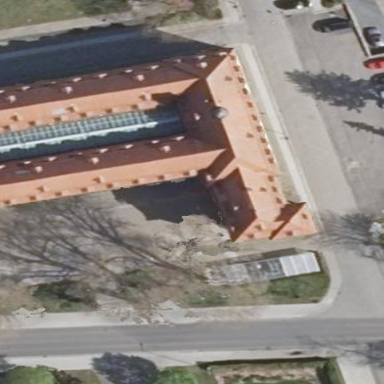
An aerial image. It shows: Civic building.